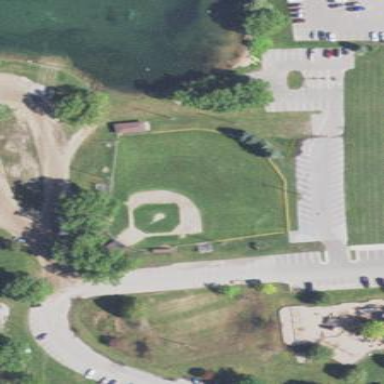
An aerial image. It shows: Baseball pitch for leisure land activities.